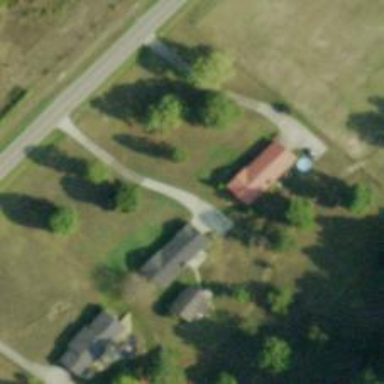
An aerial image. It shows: Driveway leading to service road.